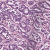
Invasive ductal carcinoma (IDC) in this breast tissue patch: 1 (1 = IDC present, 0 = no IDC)